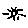
Label: sun